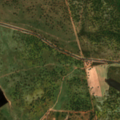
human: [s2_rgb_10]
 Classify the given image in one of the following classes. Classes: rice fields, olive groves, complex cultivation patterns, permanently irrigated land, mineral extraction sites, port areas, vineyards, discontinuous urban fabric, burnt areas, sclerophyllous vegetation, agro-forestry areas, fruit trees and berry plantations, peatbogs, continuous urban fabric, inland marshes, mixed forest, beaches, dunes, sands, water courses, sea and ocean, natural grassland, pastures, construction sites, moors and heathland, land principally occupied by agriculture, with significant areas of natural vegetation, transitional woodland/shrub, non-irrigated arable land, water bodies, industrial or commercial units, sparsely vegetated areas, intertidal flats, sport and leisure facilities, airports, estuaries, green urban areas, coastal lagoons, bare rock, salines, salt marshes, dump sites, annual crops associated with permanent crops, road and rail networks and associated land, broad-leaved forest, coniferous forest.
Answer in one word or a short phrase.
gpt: continuous urban fabric